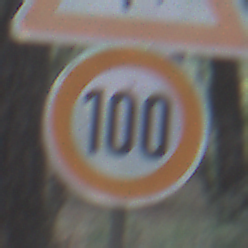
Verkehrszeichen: Geschwindigkeit100
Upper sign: FlugbetriebRechts
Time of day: SunriseSunset
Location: Outdoor (Nature)
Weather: NotSpecified
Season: Autumn
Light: Natural